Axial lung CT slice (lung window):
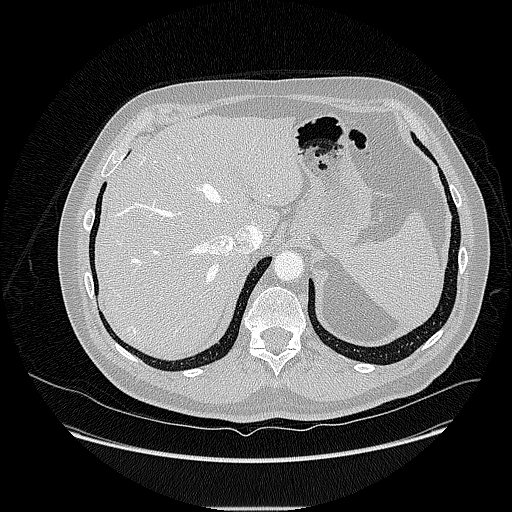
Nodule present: no